Question: I am new to auto-layout in IB and am having some issues. I am creating a new TableViewCell using a .xib file. I have a cell with the height of 130 and width of 320. I have another plain uiview within the cell and that has a width of 120 with the top,bottom, and leading spacing set to 0. I want the edge to align to the super view, it only works if i set the spacings to -8... Does anyone know what I can be doing wrong and why there is automatically 8 spacing added for me?
Here is a screenshot.
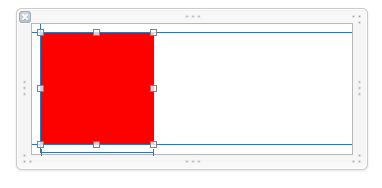
Answer: If you targeting iOS8 then the new introduces <URL> can lead to this observation.
Edit: From the linked post here is how to change the layout margins:
'''
myView.layoutMargins = UIEdgeInsetsMake(0, 0, 0, 0);
'''